Interaction volume radius: 5 \u00c5
Interaction volume height: 45 \u00c5
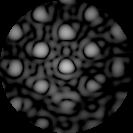
Disorder parameter: 0.2331